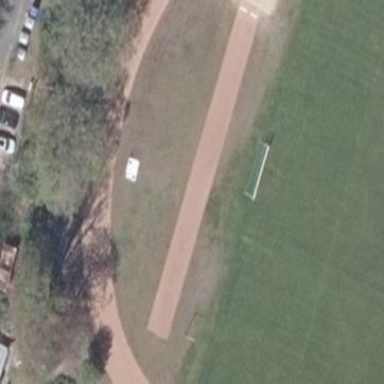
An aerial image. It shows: Clay pitch used for athletics.